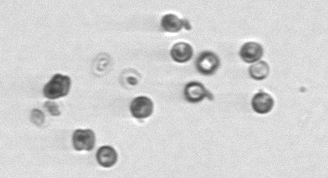
Label: Thalassiosira_sp_aff_mala